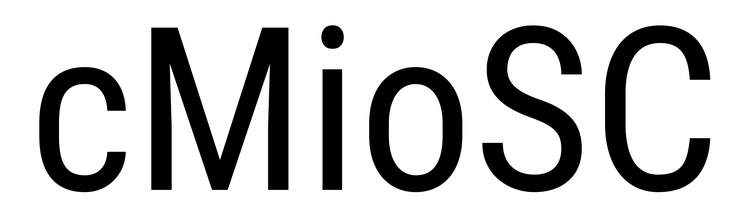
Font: Roboto_Condensed_Regular